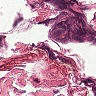
Metastatic tissue present: no